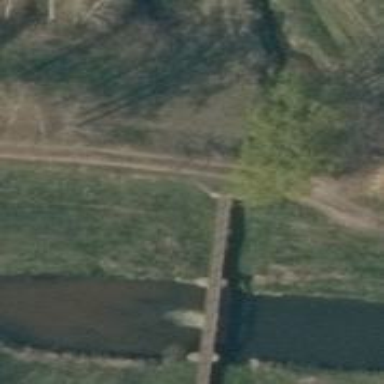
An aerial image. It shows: Footway bridge.